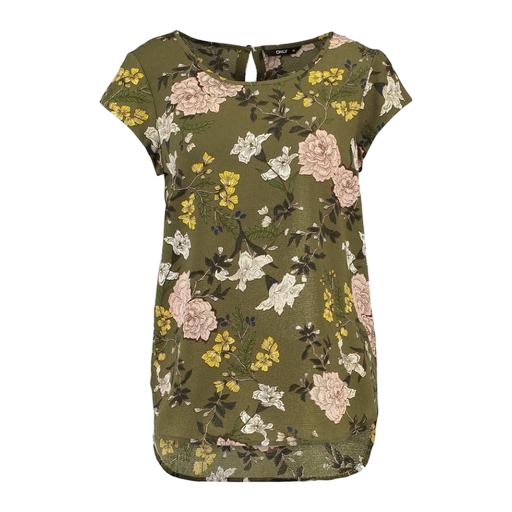
multicolor floral-print t-shirt only macy, short-sleeve top only macy, floral short-sleeved shirt, white background